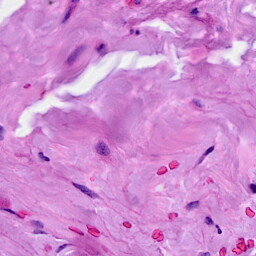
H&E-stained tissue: Breast